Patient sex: M
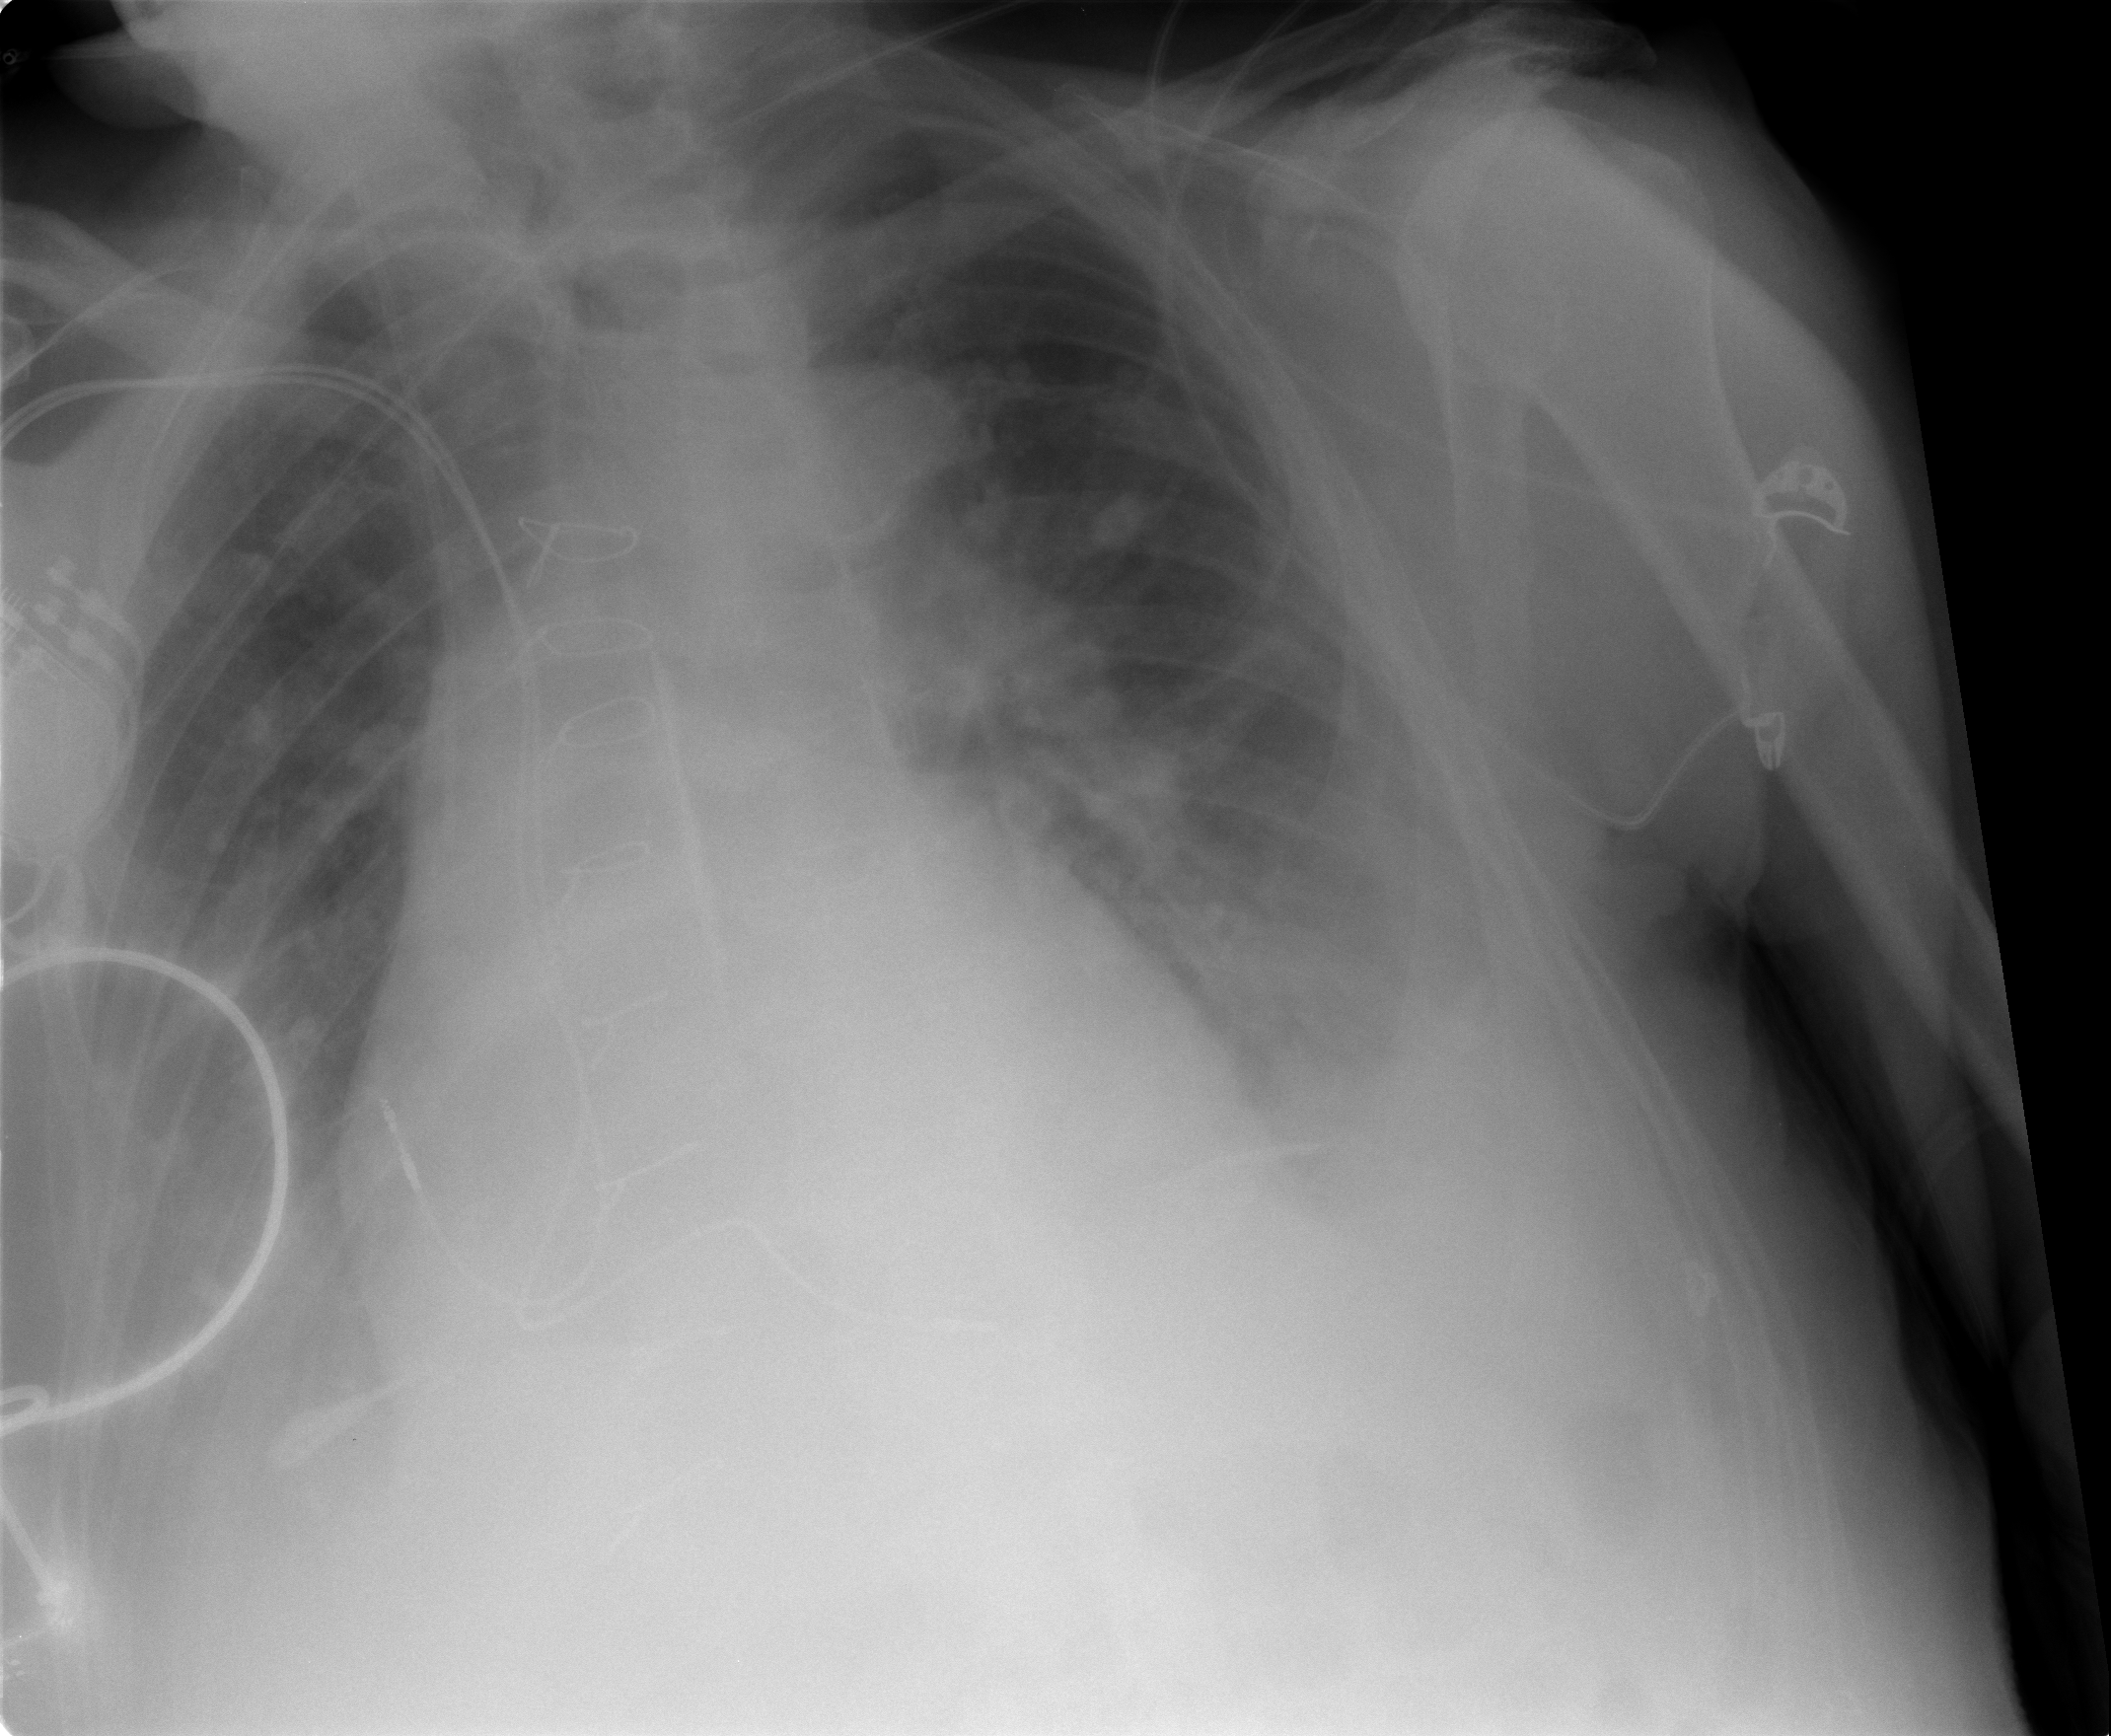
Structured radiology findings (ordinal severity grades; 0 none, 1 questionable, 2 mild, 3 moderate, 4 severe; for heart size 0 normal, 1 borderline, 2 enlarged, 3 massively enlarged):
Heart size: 2
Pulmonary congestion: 1
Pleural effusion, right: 3
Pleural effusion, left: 3
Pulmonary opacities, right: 0
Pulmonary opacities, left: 0
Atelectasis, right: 2
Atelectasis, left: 2